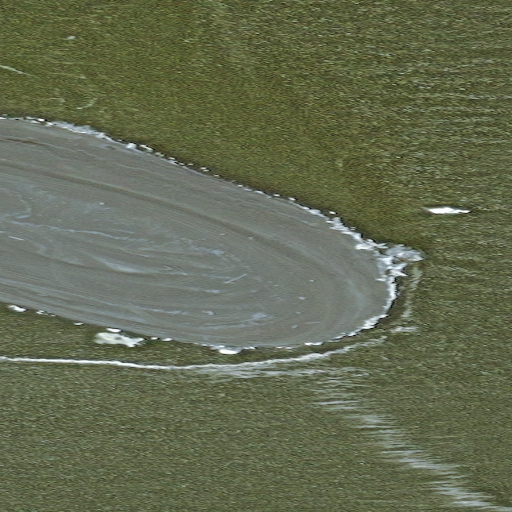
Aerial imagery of cape in Alaska named Plover Point containing only unknown